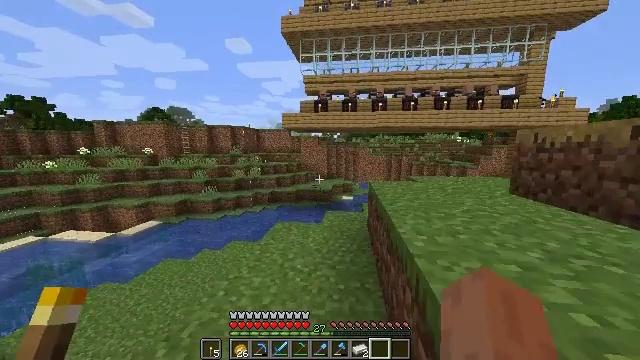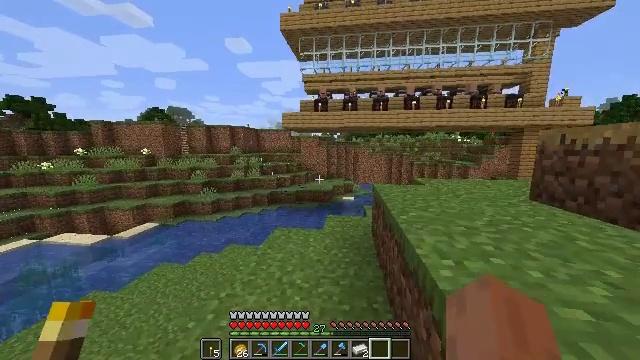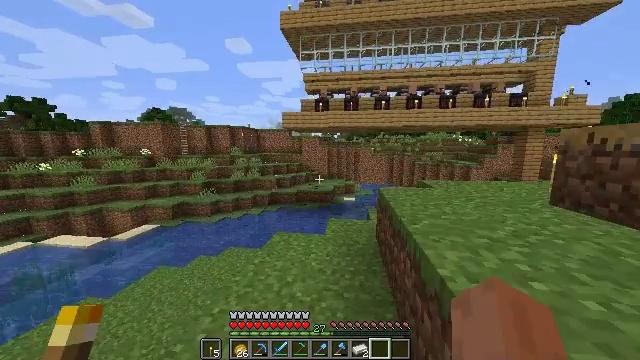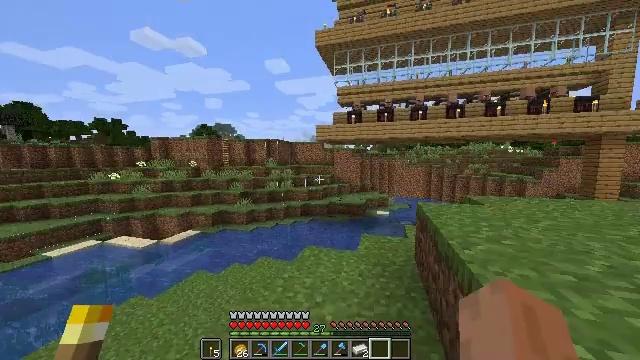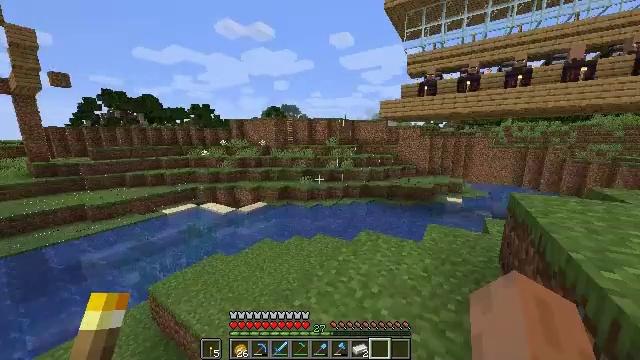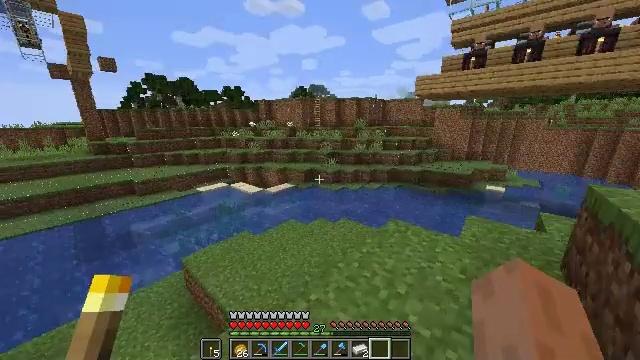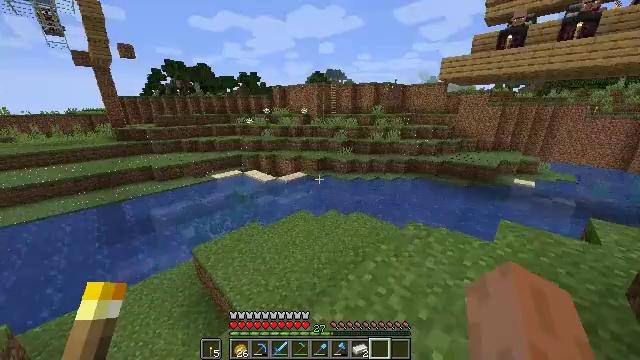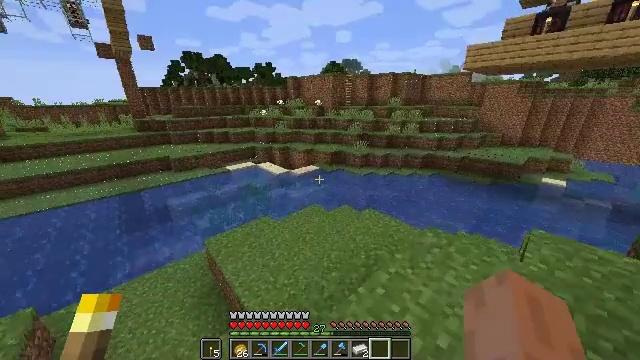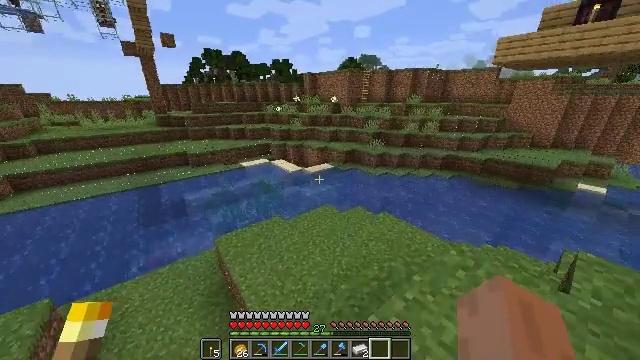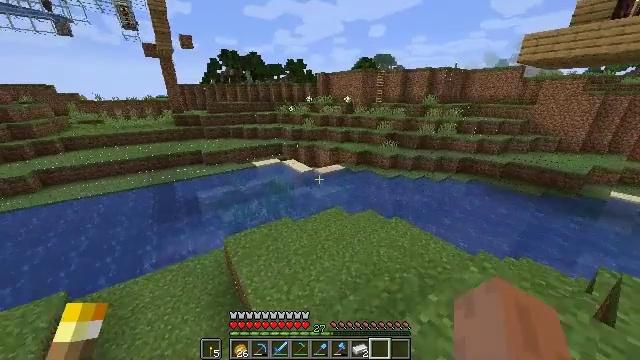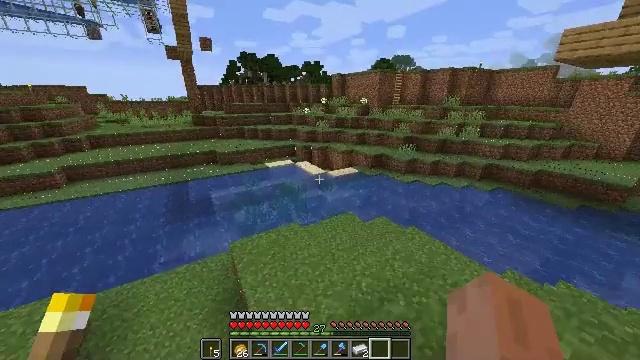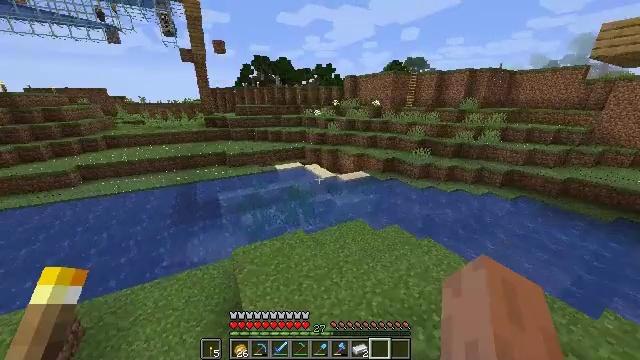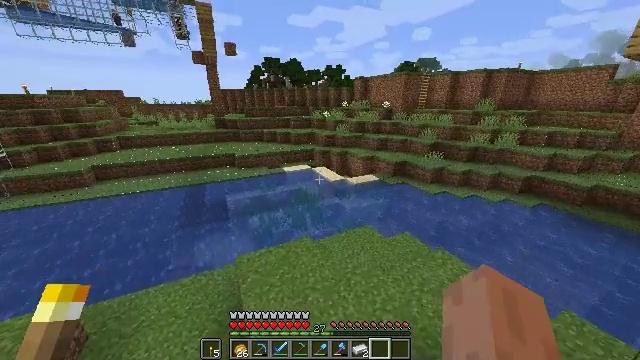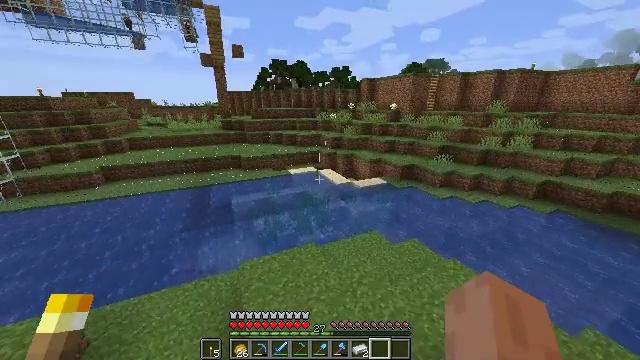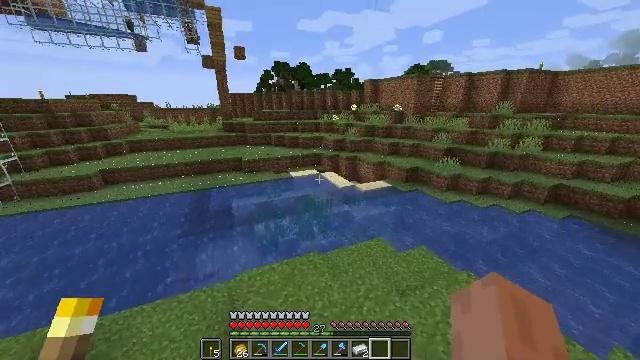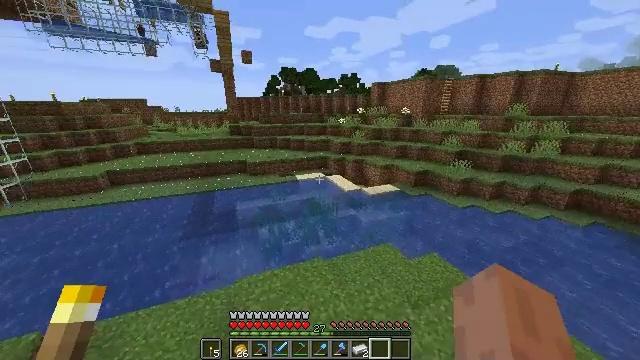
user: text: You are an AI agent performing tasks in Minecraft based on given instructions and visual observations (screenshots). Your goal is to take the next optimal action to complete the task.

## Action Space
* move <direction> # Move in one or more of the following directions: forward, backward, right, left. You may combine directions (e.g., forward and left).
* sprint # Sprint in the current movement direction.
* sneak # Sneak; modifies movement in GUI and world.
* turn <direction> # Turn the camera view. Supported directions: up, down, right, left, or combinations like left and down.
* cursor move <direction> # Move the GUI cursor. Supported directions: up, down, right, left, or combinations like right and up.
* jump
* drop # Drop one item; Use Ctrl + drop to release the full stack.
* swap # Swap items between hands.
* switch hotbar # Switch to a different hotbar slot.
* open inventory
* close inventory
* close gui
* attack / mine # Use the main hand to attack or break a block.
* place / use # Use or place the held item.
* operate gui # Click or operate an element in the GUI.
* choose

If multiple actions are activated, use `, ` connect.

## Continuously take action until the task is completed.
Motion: motion action
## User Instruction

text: Mine the glass to clear the view.
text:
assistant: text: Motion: move forward, sprint
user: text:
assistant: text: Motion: move forward, sprint
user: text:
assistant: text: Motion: move forward, sprint, turn left and up
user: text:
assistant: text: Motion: move forward, turn left and down
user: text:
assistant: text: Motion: move forward, turn left and down
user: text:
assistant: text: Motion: move forward, sprint, turn left and down
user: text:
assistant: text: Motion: move forward, sprint, turn left and down
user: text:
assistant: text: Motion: move forward, sprint, turn left
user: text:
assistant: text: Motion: move forward, turn left
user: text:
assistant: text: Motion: move forward, turn left
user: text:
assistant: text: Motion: move forward, turn left
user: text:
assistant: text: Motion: move forward, sprint, turn left
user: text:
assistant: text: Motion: move forward, sprint, turn left
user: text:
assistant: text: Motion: move forward, sprint
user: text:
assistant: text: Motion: move forward, sprint, turn left and up
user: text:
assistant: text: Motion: move forward, turn left and up
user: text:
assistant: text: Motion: move forward, sprint, turn left
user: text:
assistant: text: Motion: move forward, sprint, turn left
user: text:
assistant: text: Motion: move forward, sprint, turn left
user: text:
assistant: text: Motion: move forward
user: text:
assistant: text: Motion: move forward
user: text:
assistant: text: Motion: move forward
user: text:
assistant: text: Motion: move forward, turn right
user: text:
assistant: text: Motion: move forward, turn right
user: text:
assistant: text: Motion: move forward, turn right
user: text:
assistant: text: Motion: move forward, turn right and up
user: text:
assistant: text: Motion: move forward, turn right and up
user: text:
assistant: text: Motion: move forward, turn up
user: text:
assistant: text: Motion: move forward, turn up
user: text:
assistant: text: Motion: move forward, turn right and up